RGB frame:
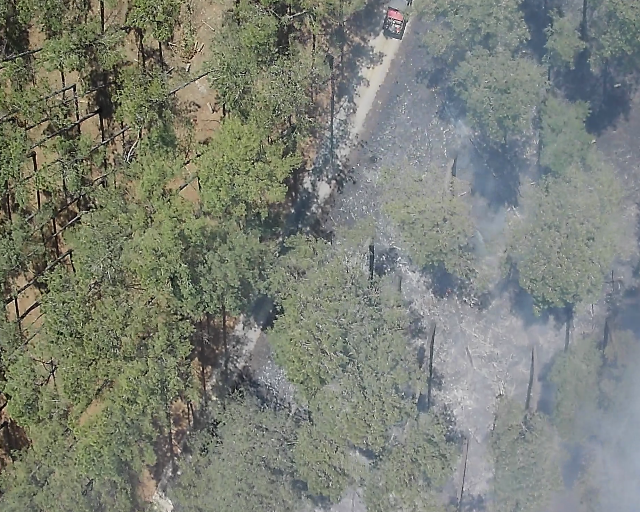
Thermal frame:
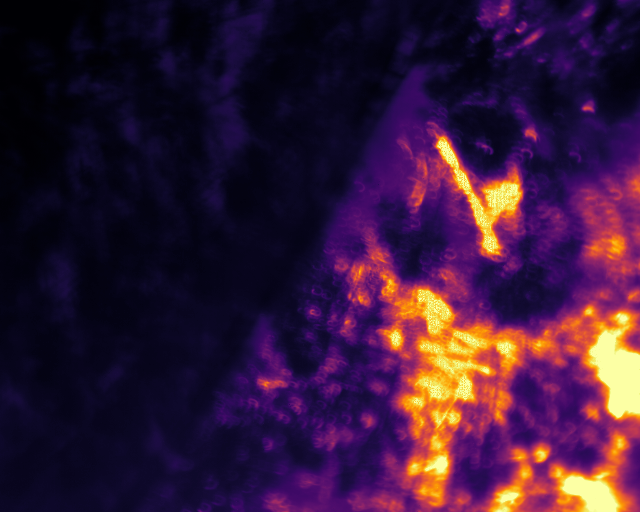
Captured: 2026-02-27 02:39:53
Pixels at or above 80 °C: 56011 (fraction of frame: 0.1709)